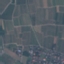
Land use / land cover class: PermanentCrop